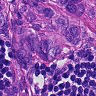
Metastatic tissue present: yes